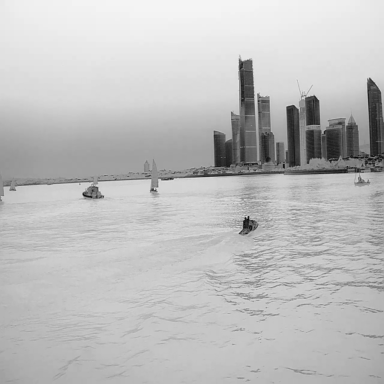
There are two canoes in the infrared image.